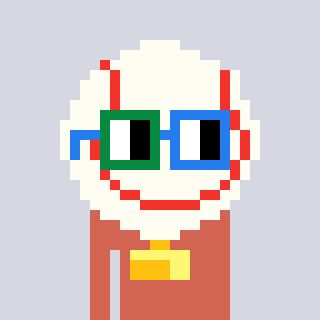
a pixel art character with square green and blue glasses, a baseball ball-shaped head and a peachy-colored body on a cool background